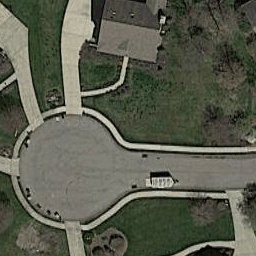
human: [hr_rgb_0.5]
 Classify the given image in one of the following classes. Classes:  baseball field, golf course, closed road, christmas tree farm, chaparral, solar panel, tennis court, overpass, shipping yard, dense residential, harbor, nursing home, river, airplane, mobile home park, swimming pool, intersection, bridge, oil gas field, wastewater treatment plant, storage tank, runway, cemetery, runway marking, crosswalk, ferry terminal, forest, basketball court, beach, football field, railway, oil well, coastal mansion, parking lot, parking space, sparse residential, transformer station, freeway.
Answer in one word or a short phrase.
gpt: closed road